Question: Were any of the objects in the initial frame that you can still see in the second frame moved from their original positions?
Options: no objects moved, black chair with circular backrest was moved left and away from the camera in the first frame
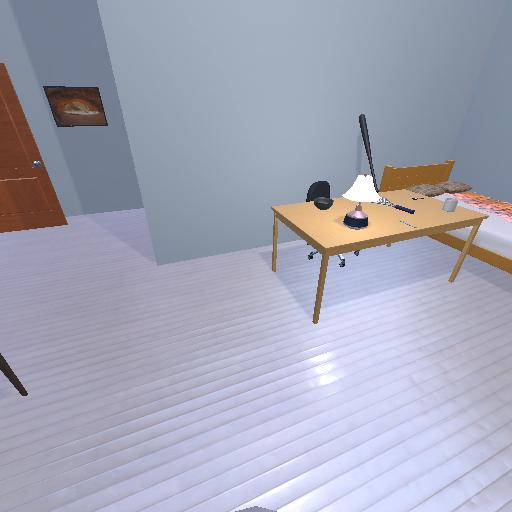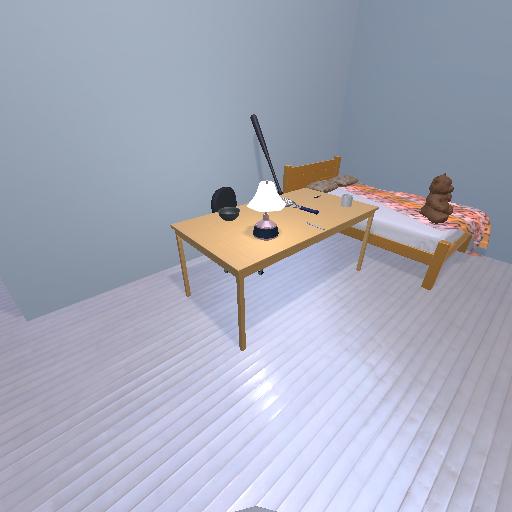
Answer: no objects moved